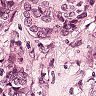
Metastatic tissue present: yes